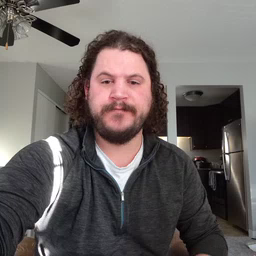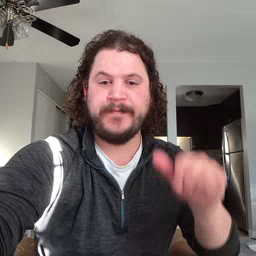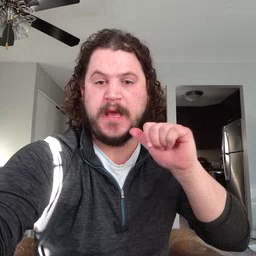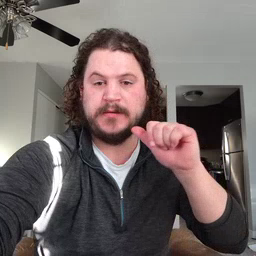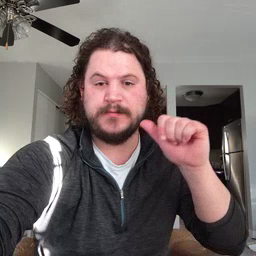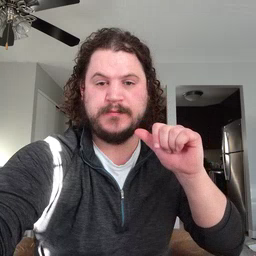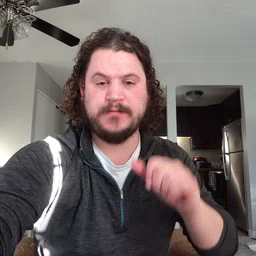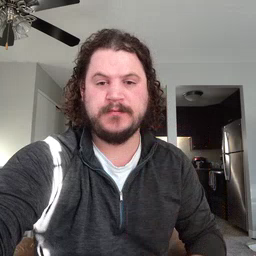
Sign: aunt